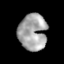
Tissue: lung
Cell type: Epithelial cells
Senescence score: 0.2194
Nuclear area (px): 1000
Mean DAPI intensity: 164.394